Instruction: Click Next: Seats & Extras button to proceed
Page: traveler
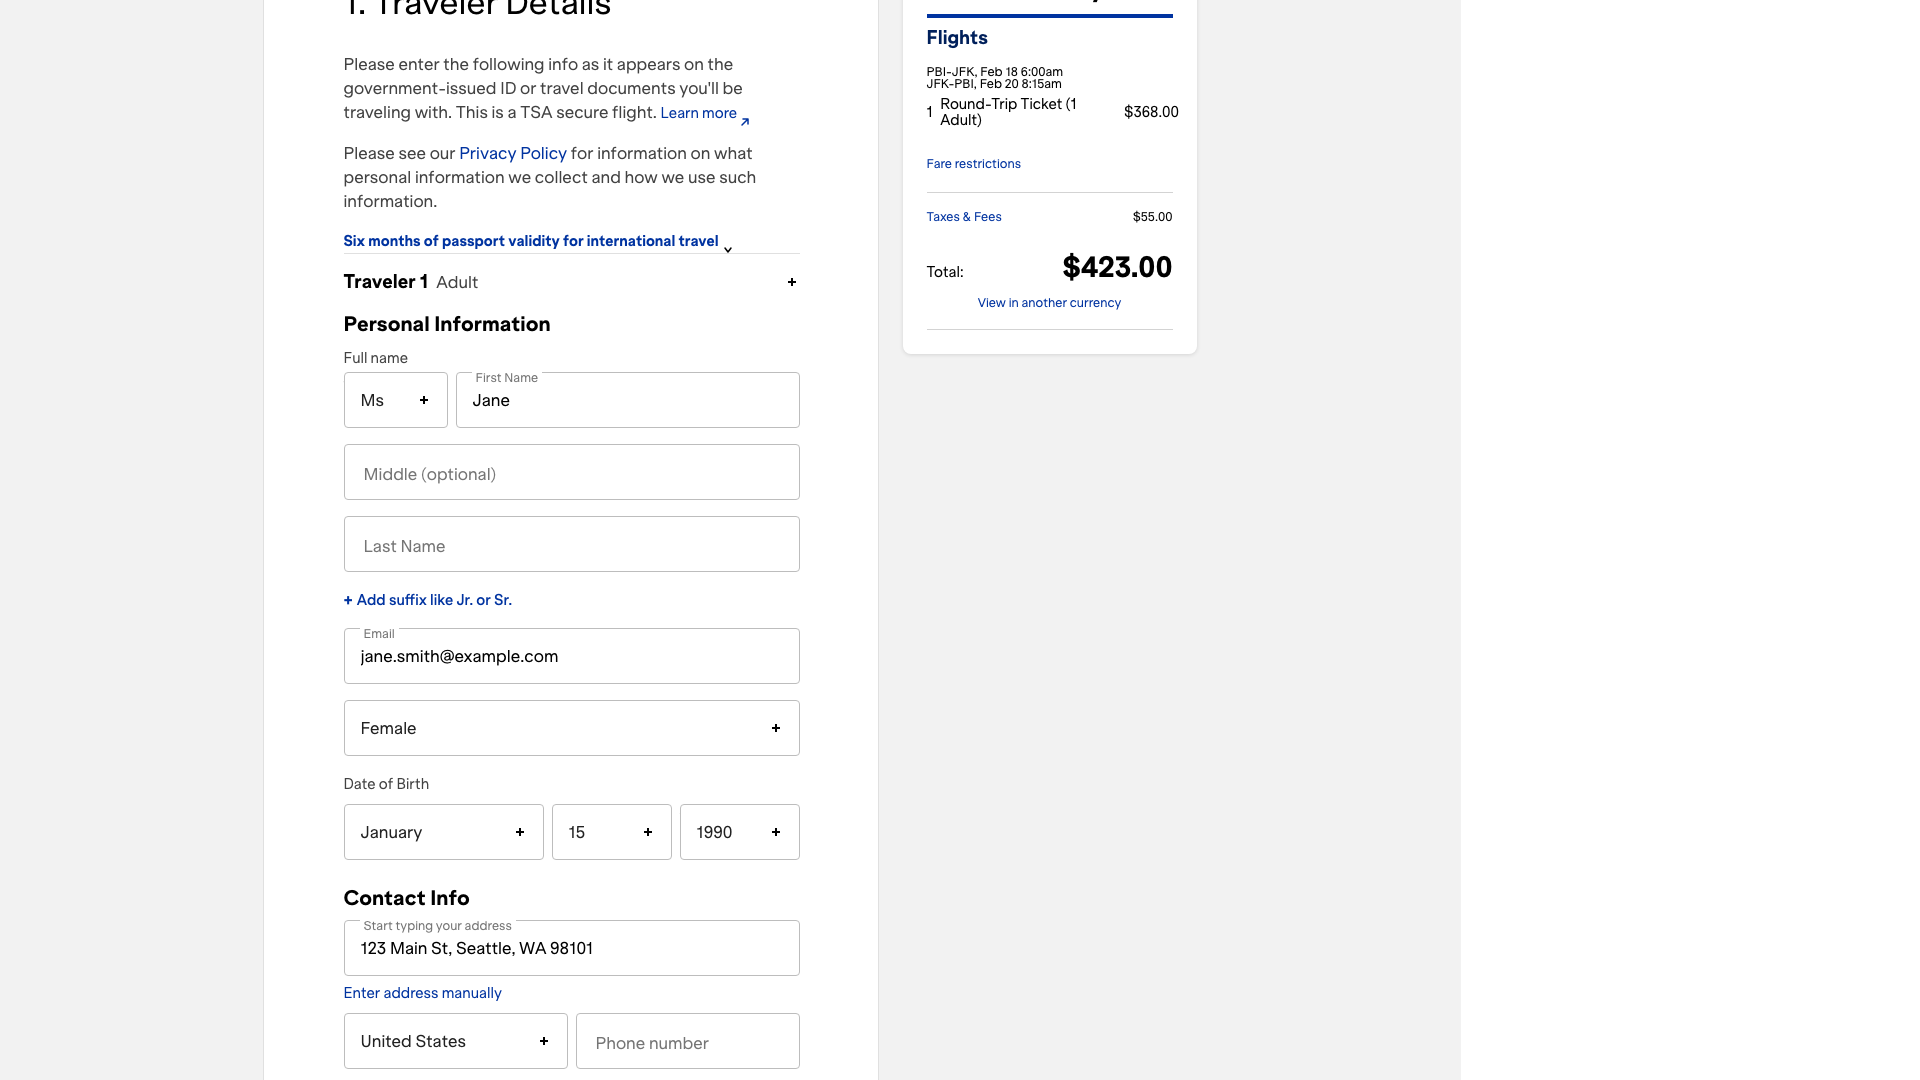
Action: click